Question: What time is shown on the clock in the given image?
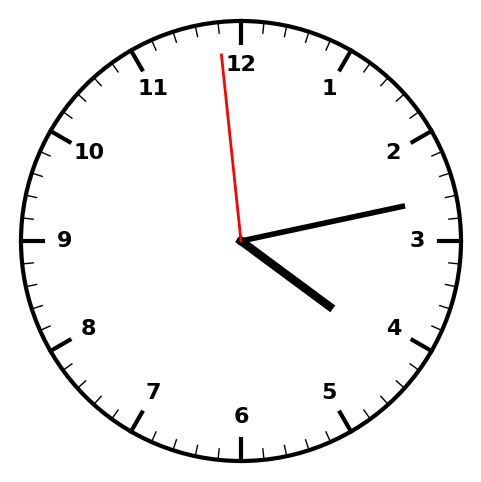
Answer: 04:12:59